Question: I have this data structure where each object in an array comes with a number - a "num" property in my case. So- Is there an easier way in node (than what I did below) to compute a number for each object that is the value of all of the numbers it's parent array that came before it?
'''
_ = require('underscore');
_.nst = require('underscore.nest');
var data = [
{'name' : 'name 1', 'num' : 40},
{'name' : 'name 1', 'num' : 20},
{'name' : 'name 2', 'num' : 10},
{'name' : 'name 2', 'num' : 50},
{'name' : 'name 2', 'num' : 40},
{'name' : 'name 2', 'num' : 70},
{'name' : 'name 2', 'num' : 30}
];
'''
this gives me an array of 2 arrays
'''
var obj = _.chain(data)
.groupBy('name')
.map(function ( value) {
return _.sortBy(value, 'num');
}).value();
'''
Is there an easier way to do this other than a long for loop thats inside another loop (each)?.. For each object I need to get the total values of the objects that came before it or 0 in the case of the first object?...
'''
_.each(obj, function(value){
//loop through each array in obj
for(var i=0; i<value.length; i++){
if (i !== 0 && i > 1) {
value[i].basis = value[i].num + value[i-1].basis;
} else if (i === 1) {
value[i].basis = value[i].num + value[i-1].num;
} else {
value[i].basis = 0;
}
}
});
console.log(obj);
'''
...to get this:

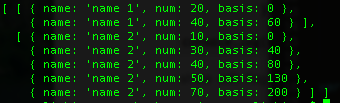
Answer: Here is a solution using reduce. (When it comes to accumulating a value in a loop, reduce is often a good idea.)
'''
_.each(obj, function(subArr){
_.reduce(subArr, function(total, currentObj) {
return currentObj.basis = (total += currentObj.num);
}, 0);
});
'''
I'm sure there are cleverer solutions, but with the subarrays I don't think you can get away without using a forEach, atleast not without making things needlessly complex.